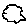
Label: cloud